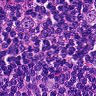
Metastatic tissue present: yes